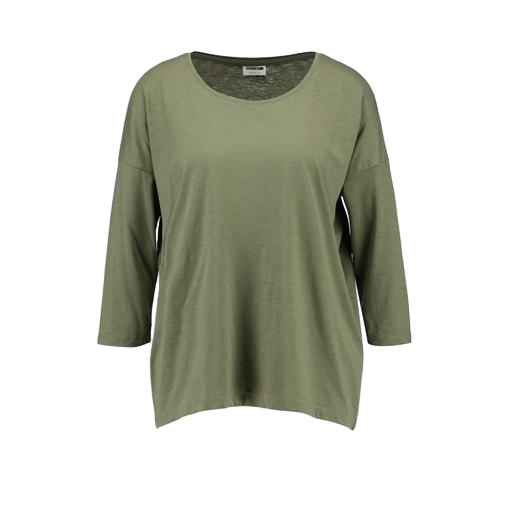
loose fit t-shirt, green three-quarter-sleeve top only macy, boxy fit t-shirt, white background